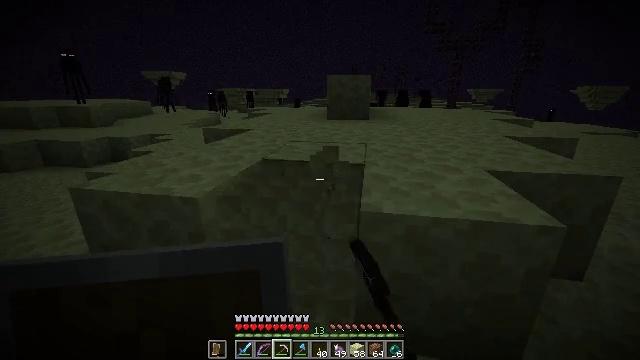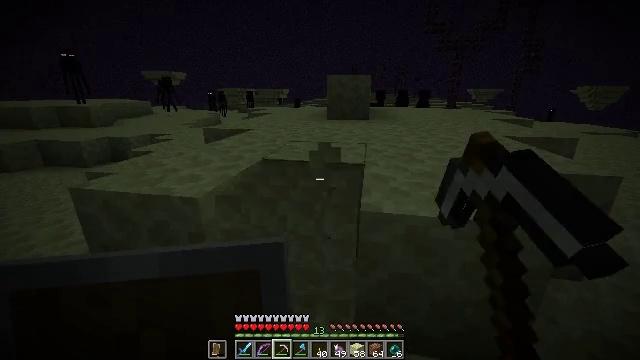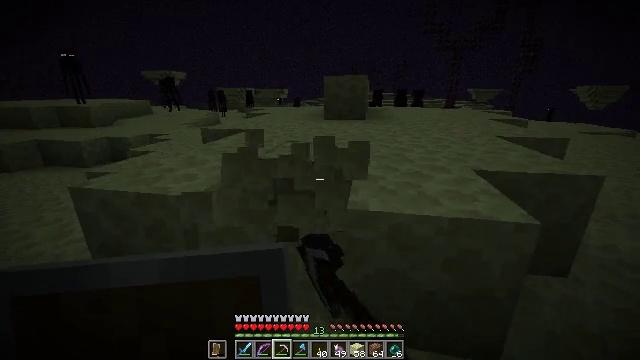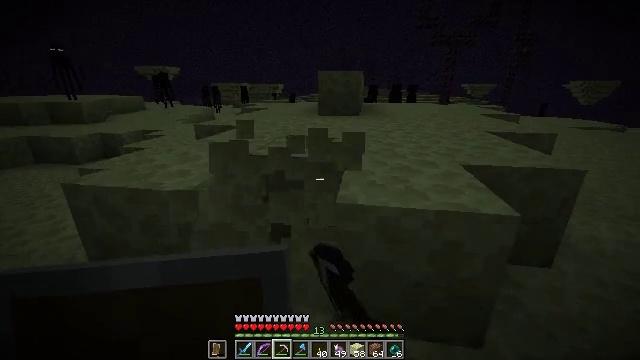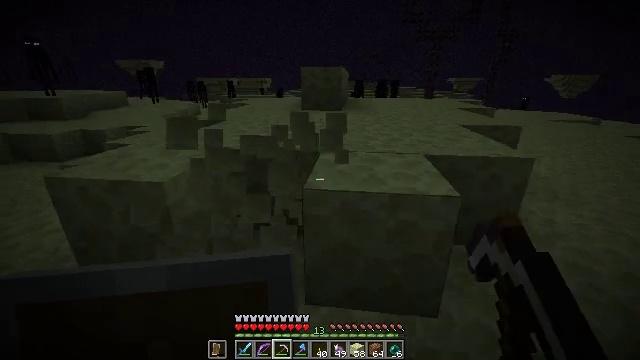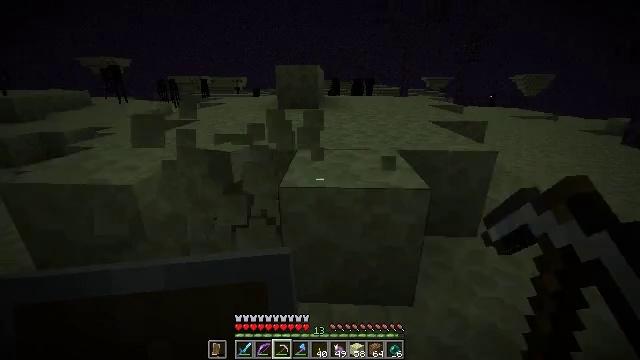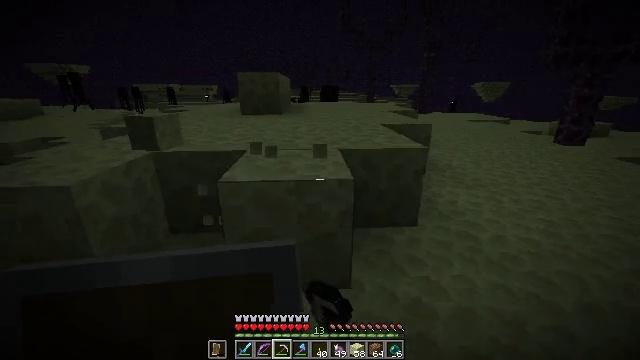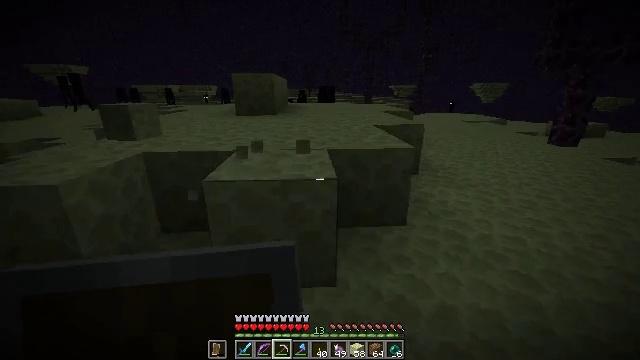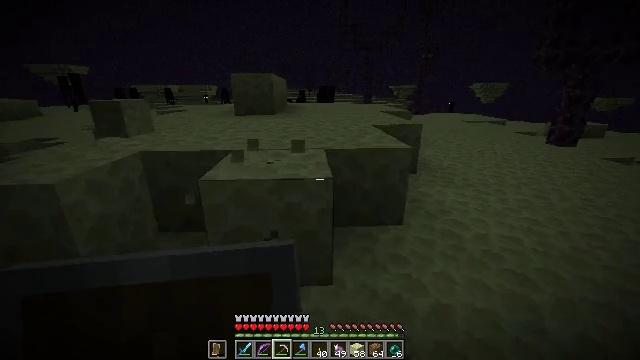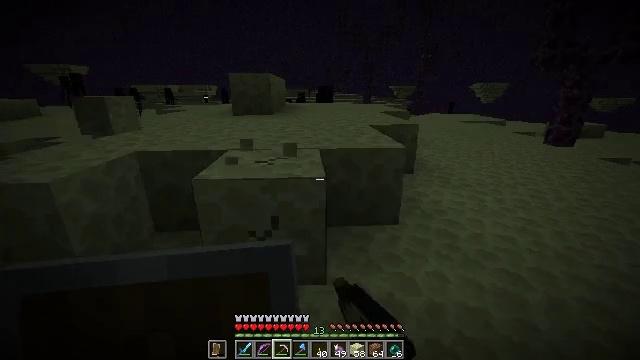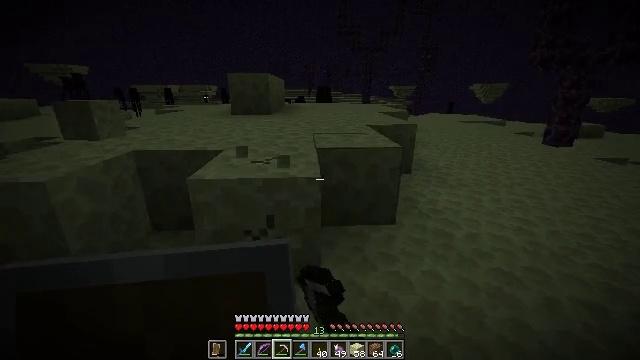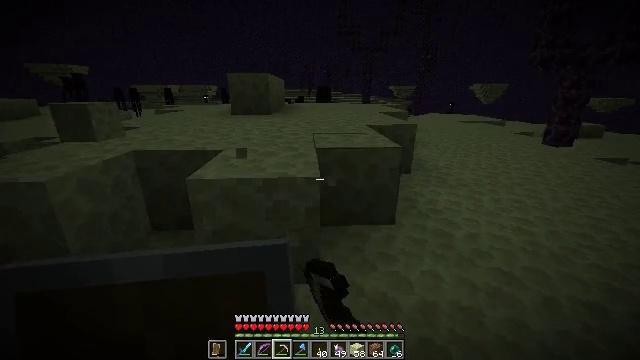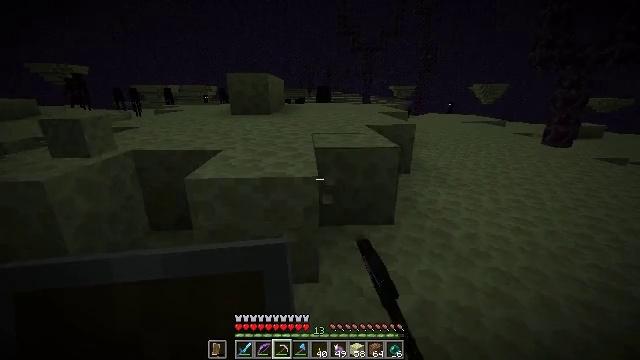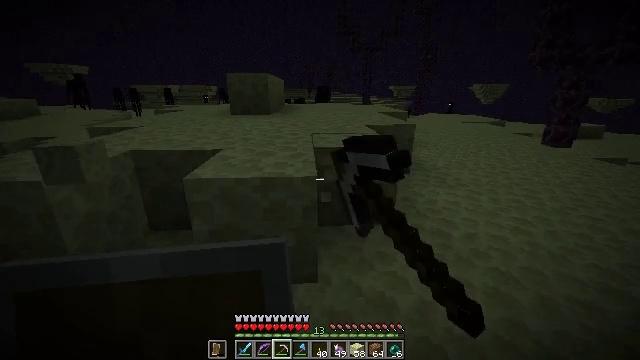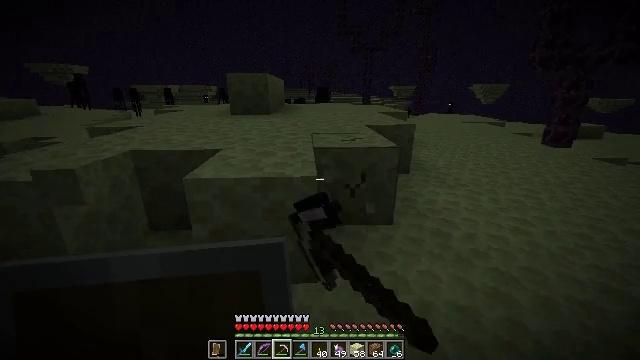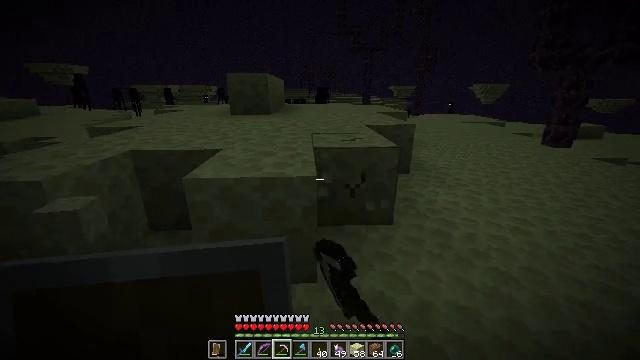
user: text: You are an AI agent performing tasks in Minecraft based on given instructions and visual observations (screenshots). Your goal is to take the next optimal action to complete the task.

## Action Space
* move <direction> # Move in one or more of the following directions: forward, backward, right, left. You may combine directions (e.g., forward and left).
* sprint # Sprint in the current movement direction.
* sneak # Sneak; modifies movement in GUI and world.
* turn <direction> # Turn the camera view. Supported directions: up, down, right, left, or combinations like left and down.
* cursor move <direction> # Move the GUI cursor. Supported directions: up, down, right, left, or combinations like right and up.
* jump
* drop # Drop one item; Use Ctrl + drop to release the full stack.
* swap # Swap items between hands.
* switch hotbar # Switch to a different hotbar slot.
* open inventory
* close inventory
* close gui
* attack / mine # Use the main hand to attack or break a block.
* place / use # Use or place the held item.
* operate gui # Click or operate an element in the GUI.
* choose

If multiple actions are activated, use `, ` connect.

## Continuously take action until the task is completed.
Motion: motion action
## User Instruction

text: Dig the end stone for building materials.
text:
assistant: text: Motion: attack / mine
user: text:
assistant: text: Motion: move back and move right, attack / mine
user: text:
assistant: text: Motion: move back and move right, attack / mine
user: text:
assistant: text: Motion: move back and move right, turn right and down, attack / mine
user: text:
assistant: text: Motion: move back and move right, turn right, attack / mine
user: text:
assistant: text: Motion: move right, turn right and up, attack / mine
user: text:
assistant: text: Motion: attack / mine
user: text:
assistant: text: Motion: attack / mine
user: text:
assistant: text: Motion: attack / mine
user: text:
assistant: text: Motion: attack / mine
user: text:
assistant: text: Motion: attack / mine
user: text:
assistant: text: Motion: attack / mine
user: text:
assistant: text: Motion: attack / mine
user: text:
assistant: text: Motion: attack / mine
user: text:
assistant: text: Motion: attack / mine
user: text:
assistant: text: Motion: attack / mine
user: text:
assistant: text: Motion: attack / mine
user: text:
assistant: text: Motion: attack / mine
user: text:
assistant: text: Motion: attack / mine
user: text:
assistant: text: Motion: attack / mine
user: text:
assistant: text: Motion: attack / mine
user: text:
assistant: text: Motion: attack / mine
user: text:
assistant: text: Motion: attack / mine
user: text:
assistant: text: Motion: attack / mine
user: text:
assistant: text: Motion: attack / mine
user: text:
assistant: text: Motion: attack / mine
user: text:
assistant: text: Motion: attack / mine
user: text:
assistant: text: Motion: turn left, attack / mine
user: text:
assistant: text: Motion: turn left, attack / mine
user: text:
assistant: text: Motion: attack / mine